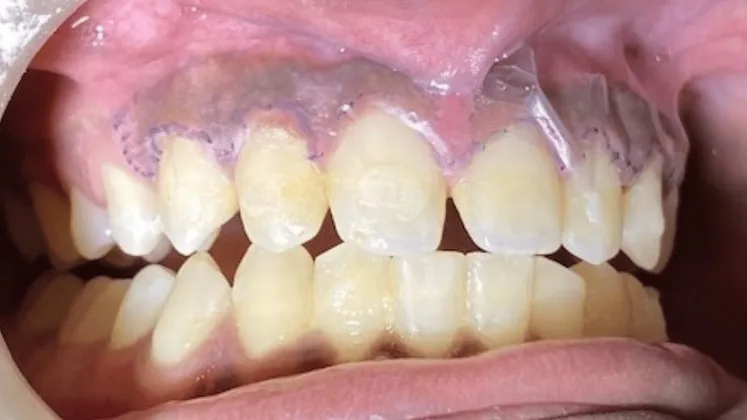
Stent prepared for the maxillary arch.
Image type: medical_photograph (oral_photograph)